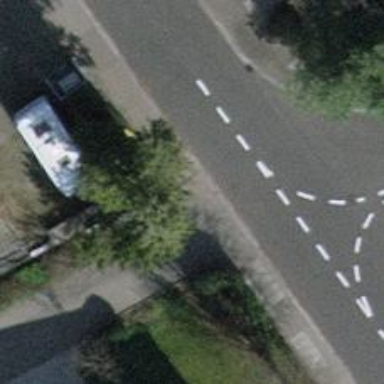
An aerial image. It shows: Post box is visible.